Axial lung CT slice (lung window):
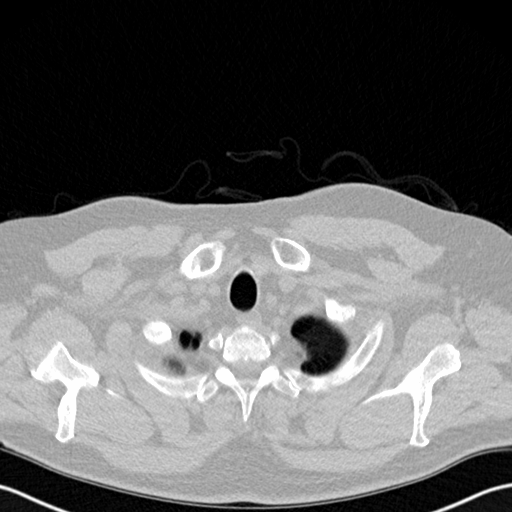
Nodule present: no